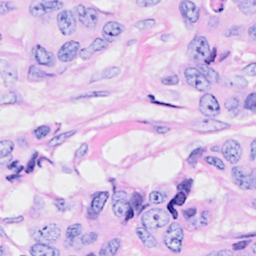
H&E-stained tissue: Breast